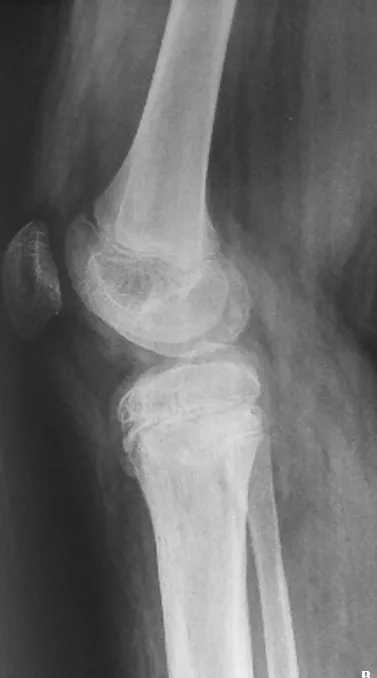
Lateral. Radiographs of the right knee with consolidation of the fracture at the last one year follow up.
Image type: radiology (x_ray)